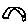
Label: car